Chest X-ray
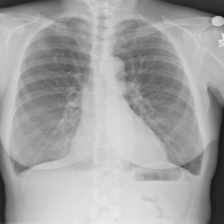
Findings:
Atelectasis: negative
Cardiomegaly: negative
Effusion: negative
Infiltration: negative
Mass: negative
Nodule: negative
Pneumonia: negative
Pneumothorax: negative
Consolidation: negative
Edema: negative
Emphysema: negative
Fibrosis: negative
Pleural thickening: negative
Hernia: negative